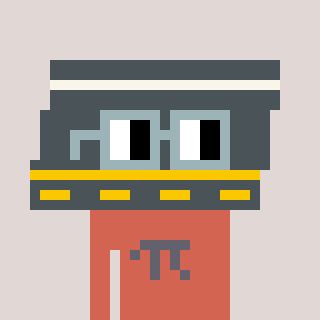
a pixel art character with square dark gray glasses, a road-shaped head and a peachy-colored body on a warm background